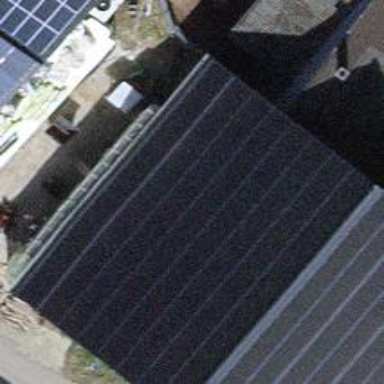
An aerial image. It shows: Solar power generator using photovoltaic panels.